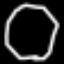
Label: octagon